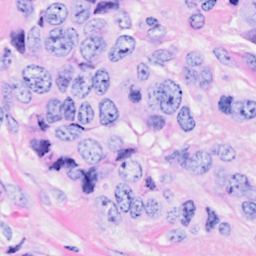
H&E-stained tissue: Breast